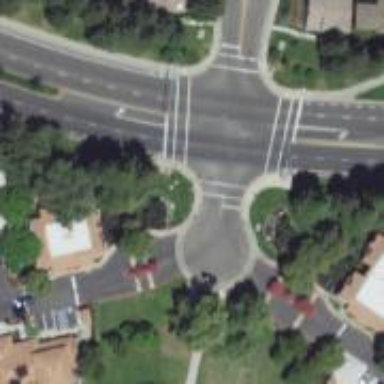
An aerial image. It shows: Marked crossing on footway.